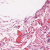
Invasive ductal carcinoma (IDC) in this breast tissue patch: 0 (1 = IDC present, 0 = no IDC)